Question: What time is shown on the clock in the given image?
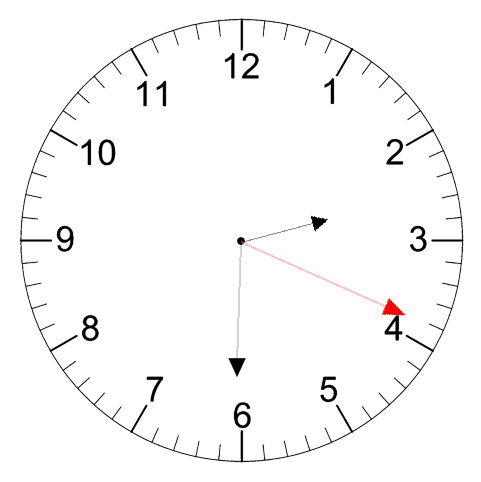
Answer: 02:30:19